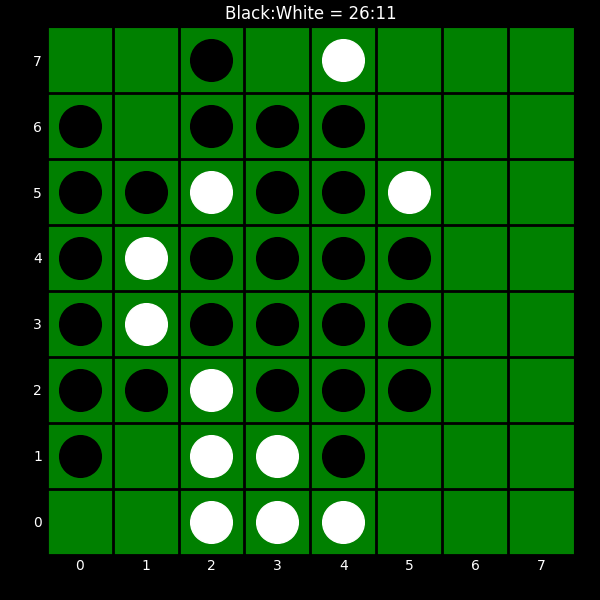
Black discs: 26
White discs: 11